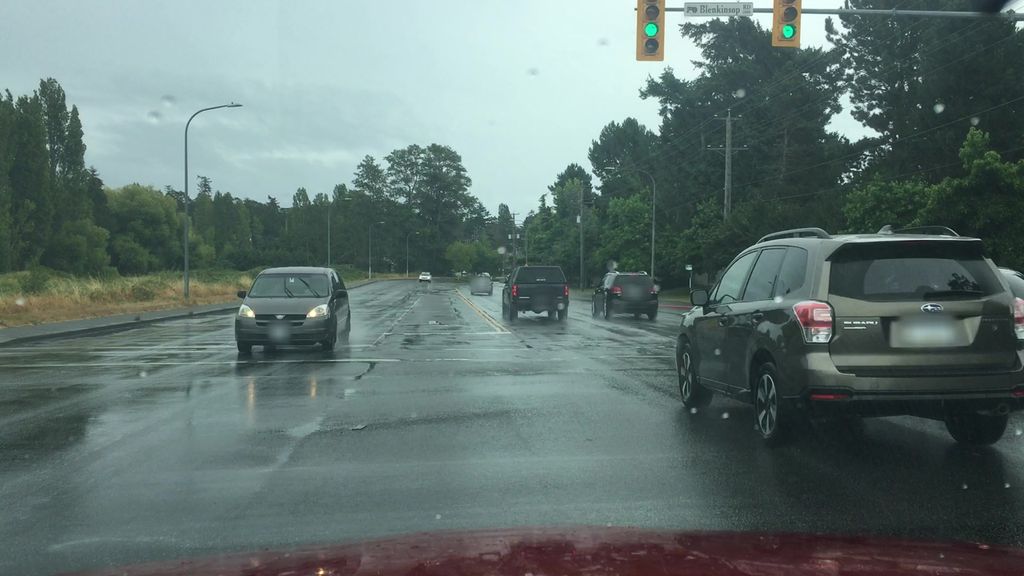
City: victoria